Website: bh-photo
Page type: address-validator
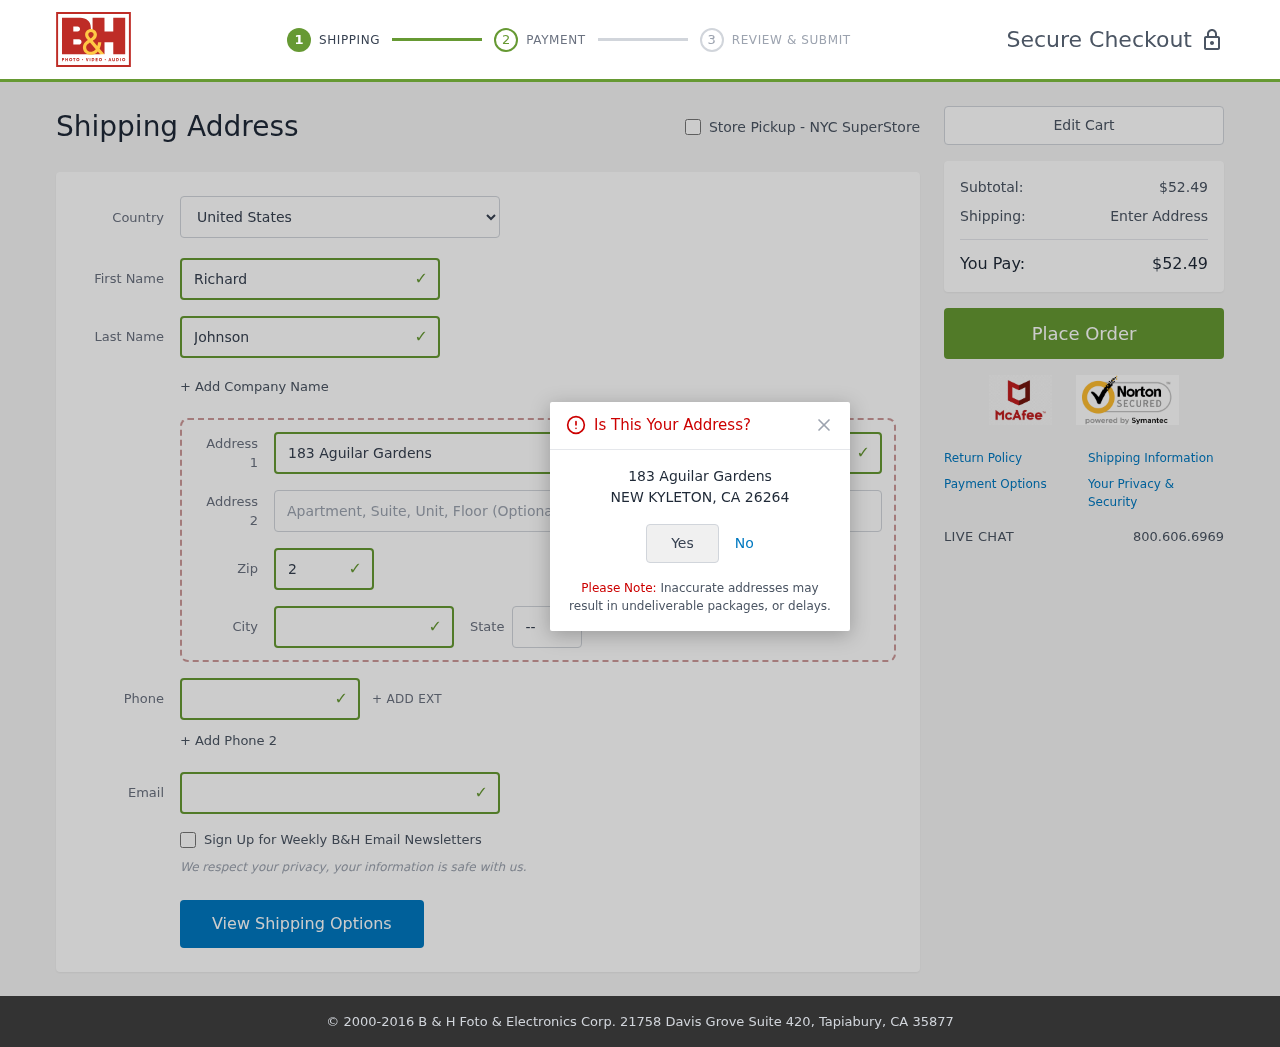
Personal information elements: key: PII_CITY
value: New Kyleton
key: PII_COUNTRY
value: United States
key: PII_EMAIL
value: richard.johnson@yahoo.com
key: PII_FIRSTNAME
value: Richard
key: PII_LASTNAME
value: Johnson
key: PII_PHONE
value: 3139321755
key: PII_POSTCODE
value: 26264
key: PII_STATE_ABBR
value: CA
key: PII_STREET
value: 183 Aguilar Gardens
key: PII_CITY_CONFIRM
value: NEW KYLETON
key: PII_POSTCODE_FULL
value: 26264
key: PII_POSTCODE_NUMERIC
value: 26264
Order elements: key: ORDER_SUBTOTAL
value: $52.49
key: ORDER_TOTAL
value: $52.49